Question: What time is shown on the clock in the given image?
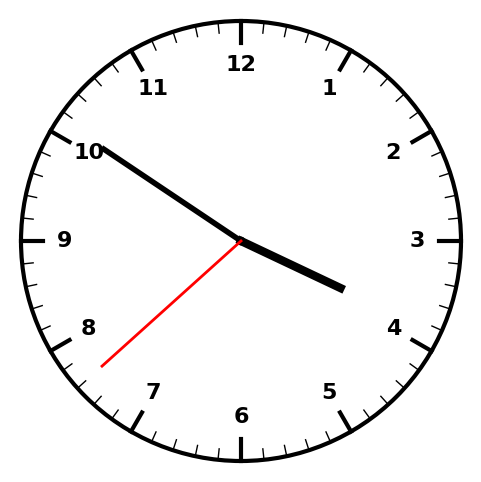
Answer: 03:50:38